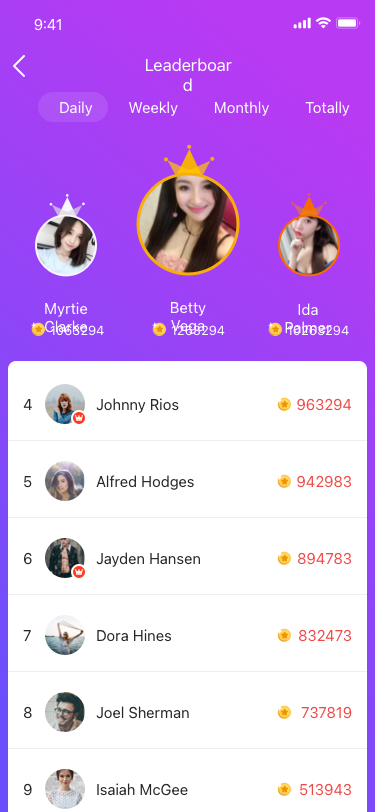
Text in this UI design:
963294
Johnny Rios
4
942983
Alfred Hodges
5
894783
Jayden Hansen
6
832473
Dora Hines
7
737819
Joel Sherman
8
513943
Isaiah McGee
9
1263294
Betty Vega
Myrtie Clarke
1063294
Ida Palmer
10263294
Daily         Weekly         Monthly         Totally
Leaderboard